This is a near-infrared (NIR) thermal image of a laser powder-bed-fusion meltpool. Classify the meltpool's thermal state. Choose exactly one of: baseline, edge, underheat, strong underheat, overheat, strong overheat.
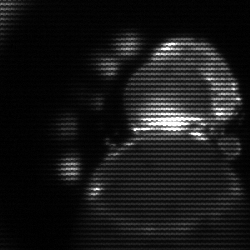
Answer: edge